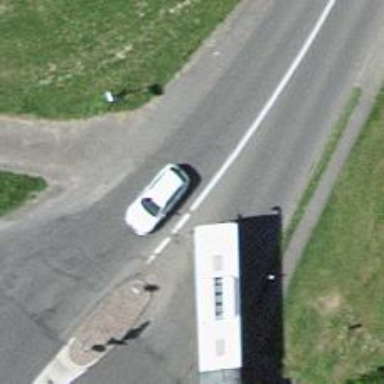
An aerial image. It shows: Public transport stop position.